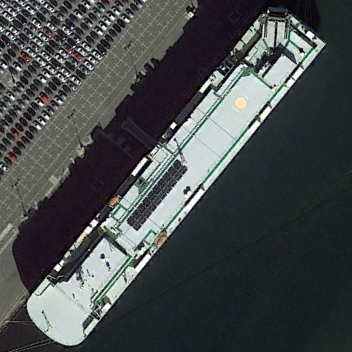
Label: civil